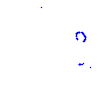
Particle: proton